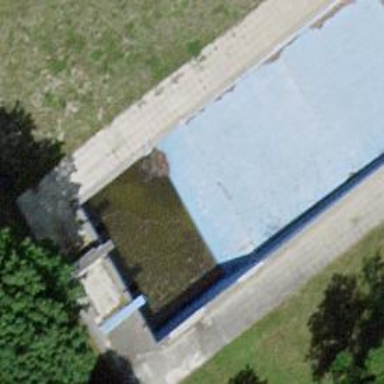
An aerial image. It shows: Swimming pool located in leisure land.